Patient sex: M
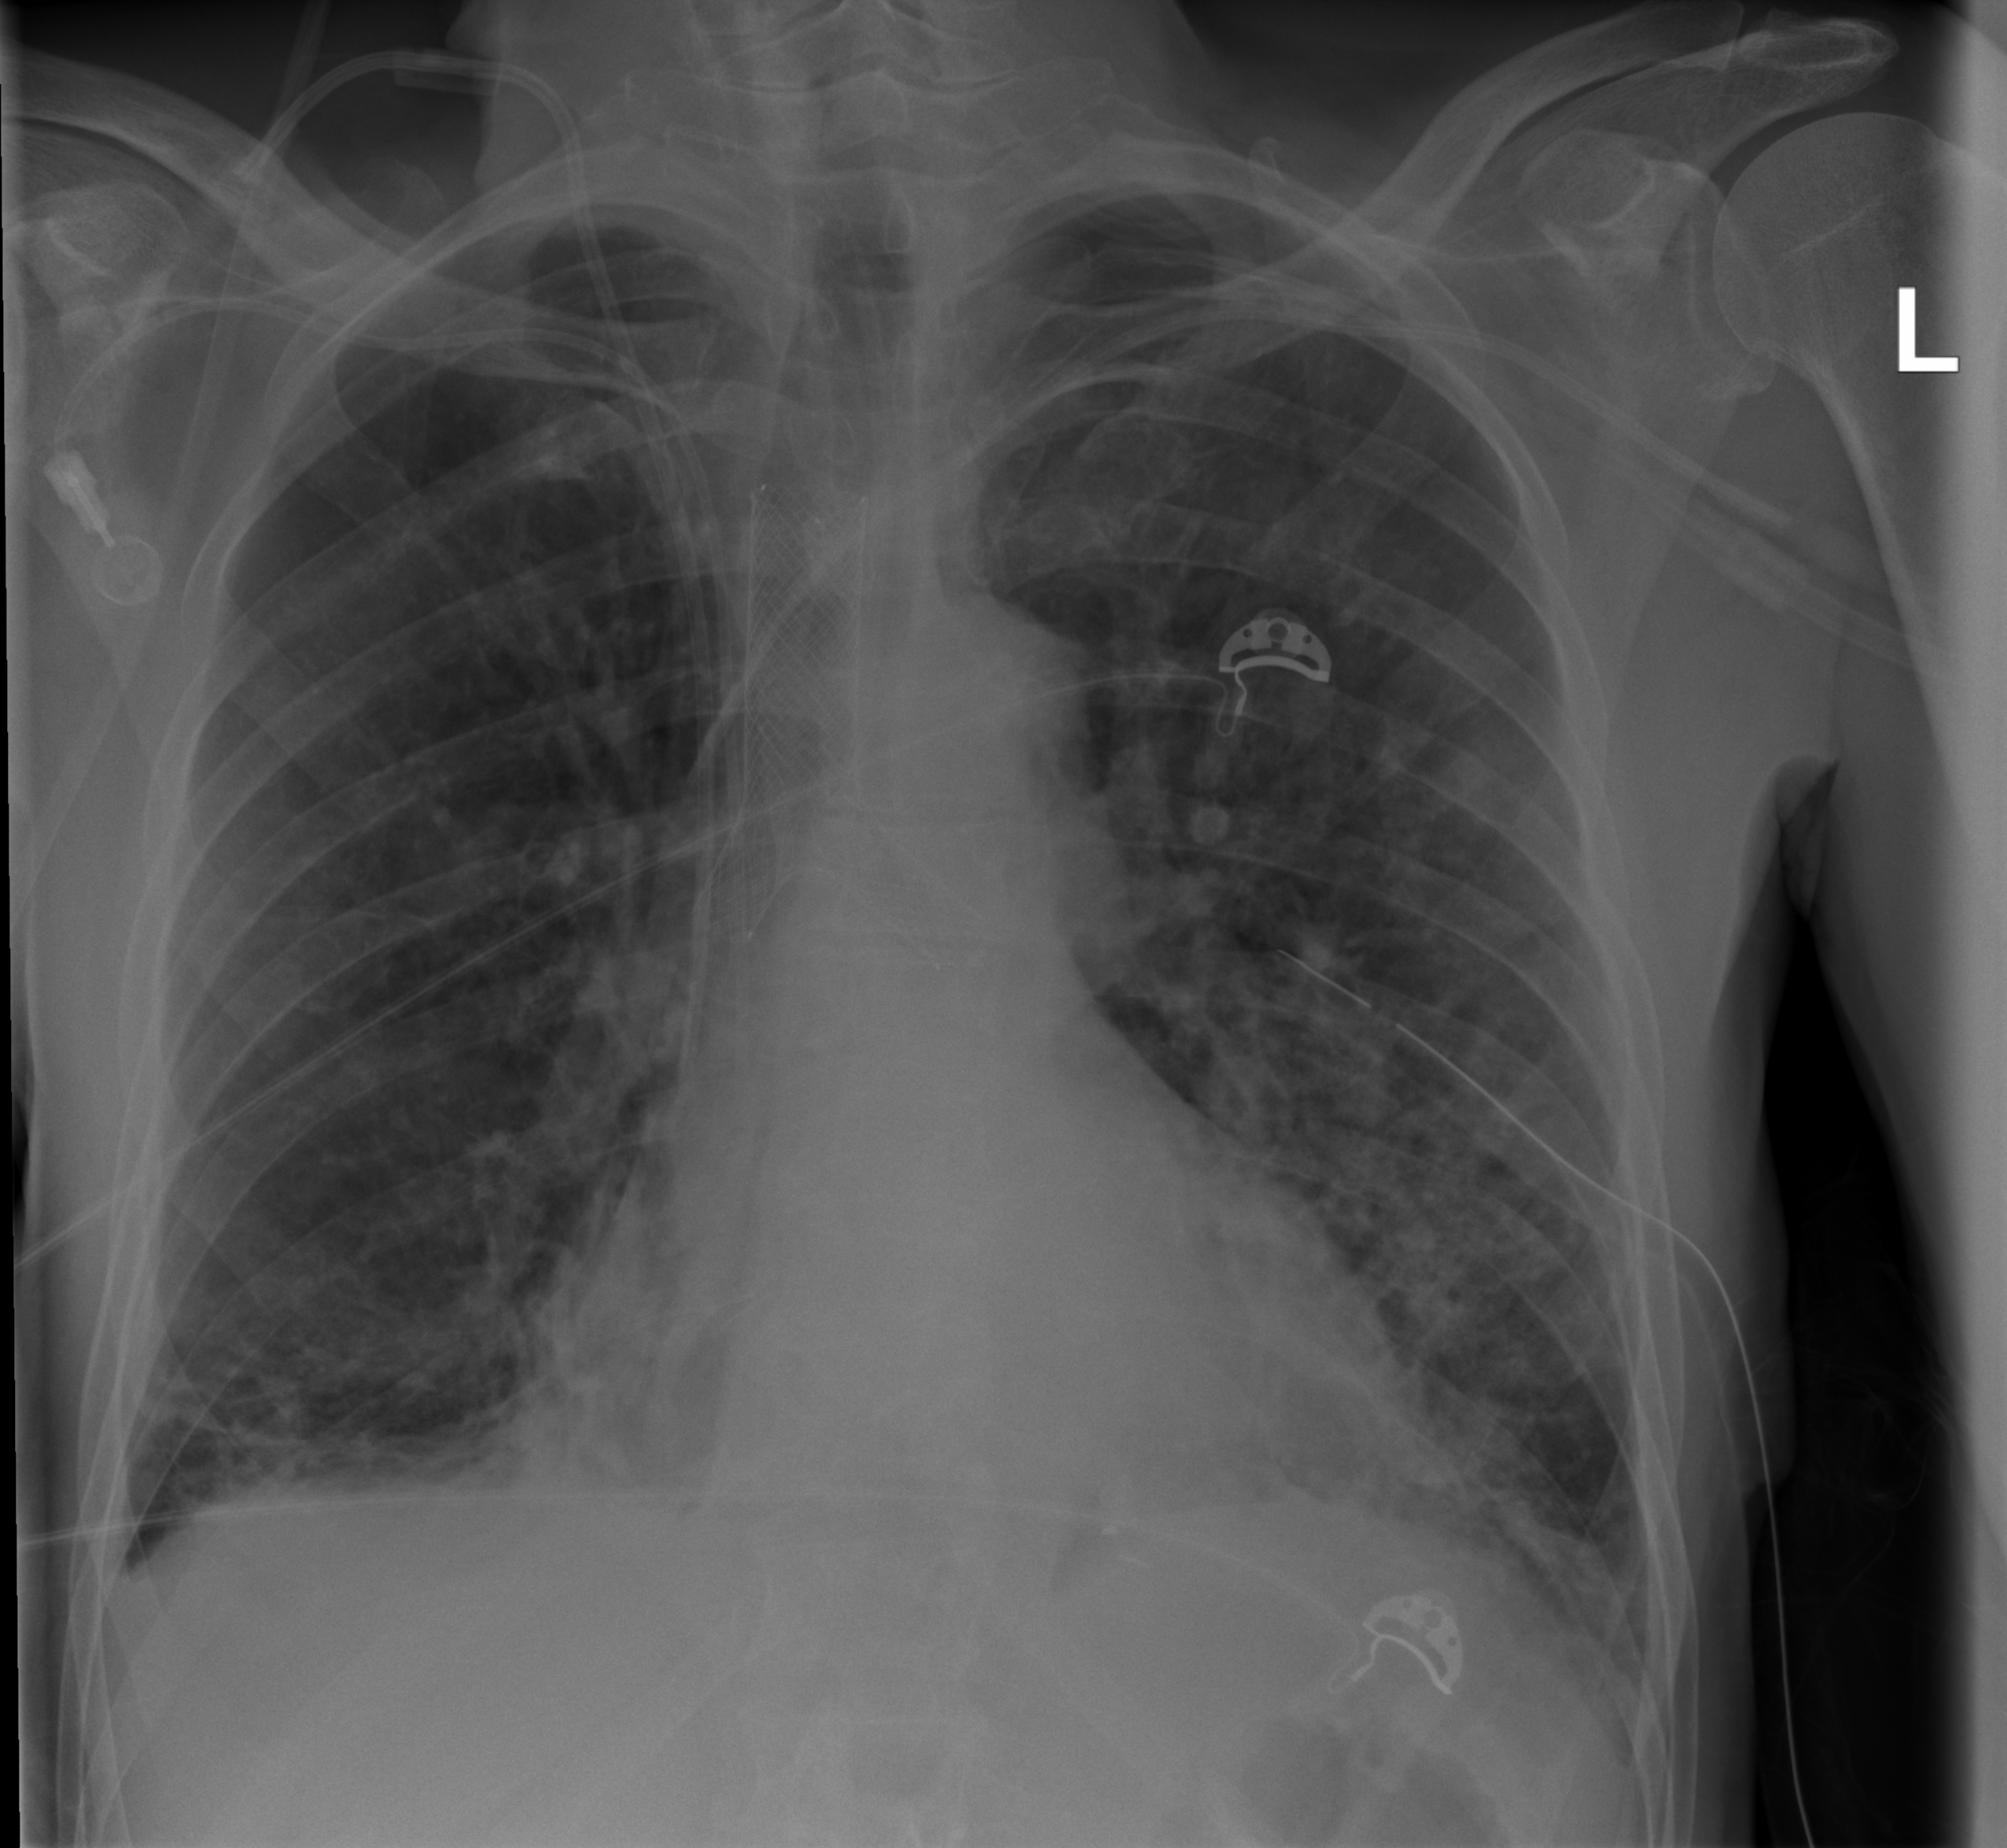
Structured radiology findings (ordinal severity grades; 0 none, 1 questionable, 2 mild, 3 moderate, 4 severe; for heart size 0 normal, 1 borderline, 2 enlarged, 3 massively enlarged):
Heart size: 1
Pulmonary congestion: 2
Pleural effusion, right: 2
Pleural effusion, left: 2
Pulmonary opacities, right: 2
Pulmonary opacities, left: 2
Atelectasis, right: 2
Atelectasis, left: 2